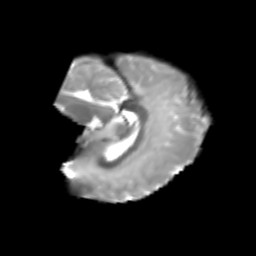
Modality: T2w
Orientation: sagittal
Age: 8
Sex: male
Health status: healthy